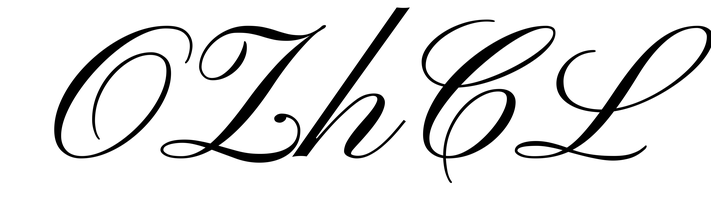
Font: PinyonScript-Regular